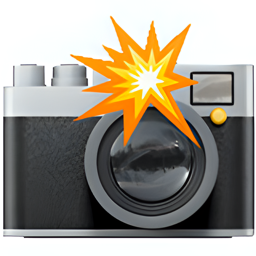
Name: camera with flash
Emoji: 📸
Group: Objects
Sub-group: light & video